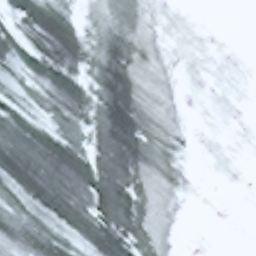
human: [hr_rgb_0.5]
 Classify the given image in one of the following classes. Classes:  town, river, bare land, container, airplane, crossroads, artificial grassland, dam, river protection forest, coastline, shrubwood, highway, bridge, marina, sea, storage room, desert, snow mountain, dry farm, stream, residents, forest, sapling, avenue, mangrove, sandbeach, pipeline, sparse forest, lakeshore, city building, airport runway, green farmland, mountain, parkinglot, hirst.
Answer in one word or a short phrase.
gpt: snow mountain